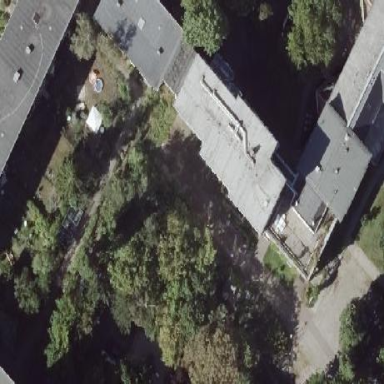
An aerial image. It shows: Part of building.